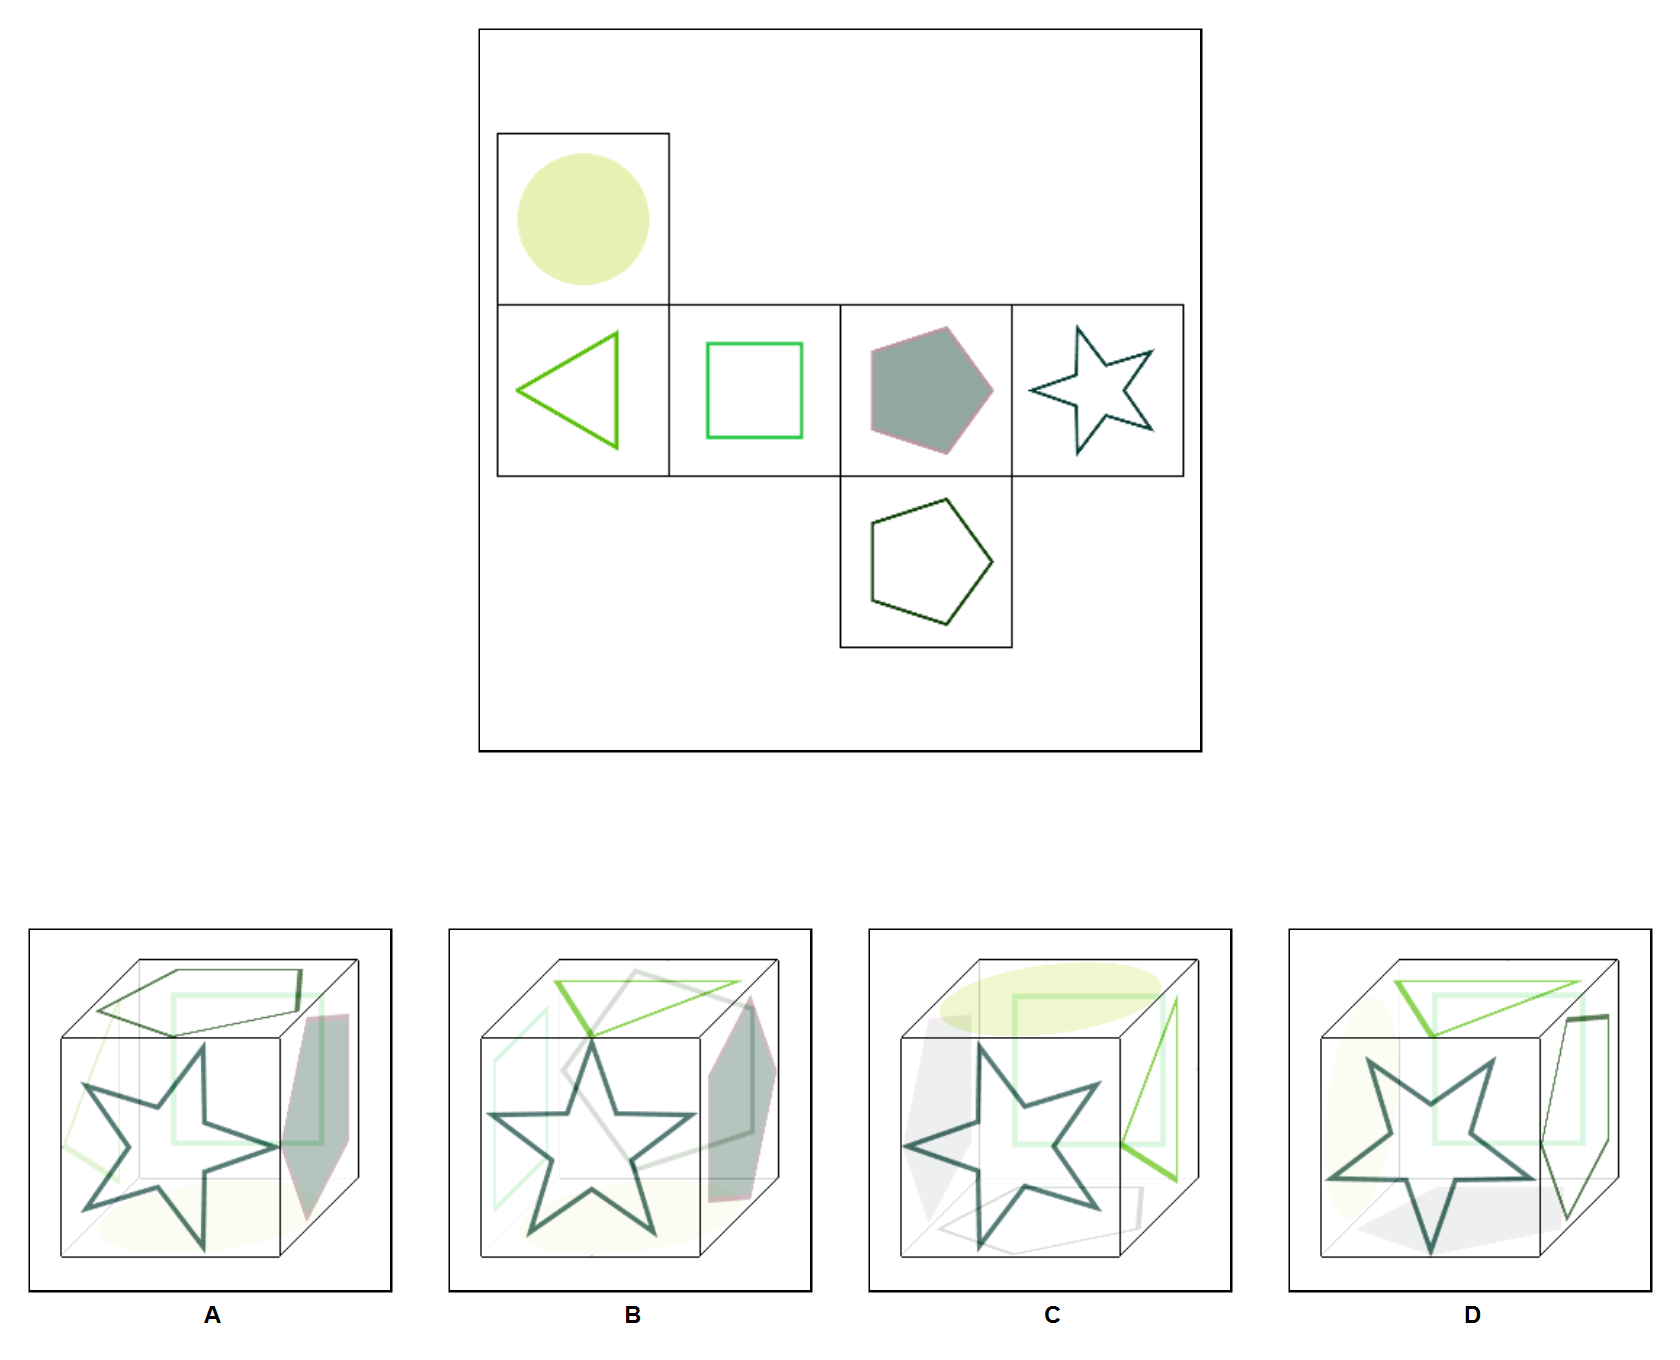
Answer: B